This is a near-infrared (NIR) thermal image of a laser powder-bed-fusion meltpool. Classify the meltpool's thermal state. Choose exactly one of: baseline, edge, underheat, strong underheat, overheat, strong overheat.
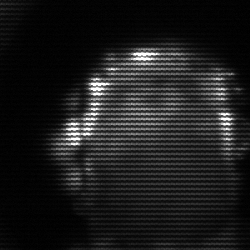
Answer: baseline